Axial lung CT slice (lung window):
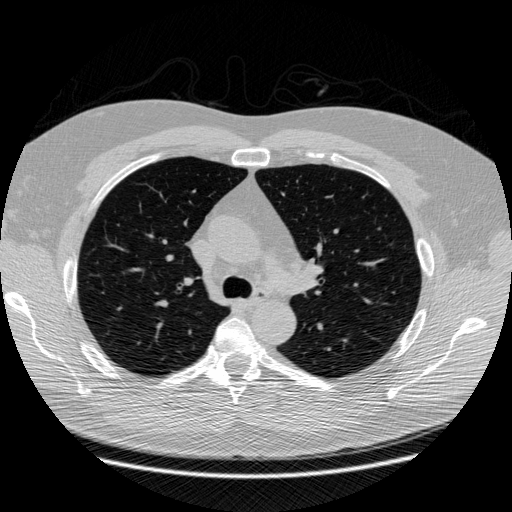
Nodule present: no